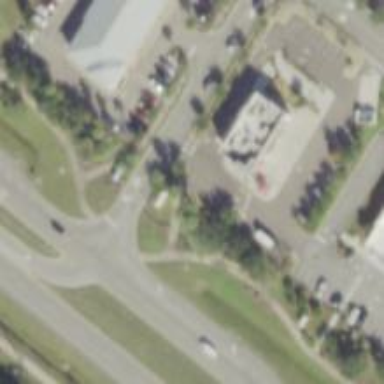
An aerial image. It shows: Marked crossing on the road.